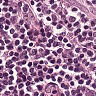
Metastatic tissue present: no